Question: I'm trying to get randomly a number from an array, so, I did it like this:
'''
srand(time(NULL));
const char numbers[19] ={506001, 506002, 506003, 506004, 506005, 506006, 506007, 506008, 506009, 506010, 506011, 506012, 506013, 506014, 506015, 506016, 506017, 506018, 506019};
printf("%i",(int)numbers[rand() % 19]);
printf("
");
'''
But instead of giving me a number from the array it prints any other value in negative.

Also, With numbers that are short than 3 digits it works fine, the problem starts when I use 3 or more digits numbers.
What am I doing bad?
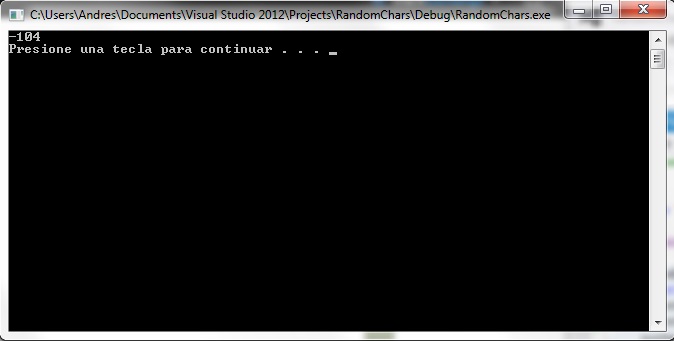
Answer: Change
'''
const char numbers[19] ...
'''
to
'''
const long numbers[19] ...
'''
A char is 1 byte (<URL>. Your numbers are too large for a char.
The size of the long (it looks like you have a Windows system) is at least 32 bits.